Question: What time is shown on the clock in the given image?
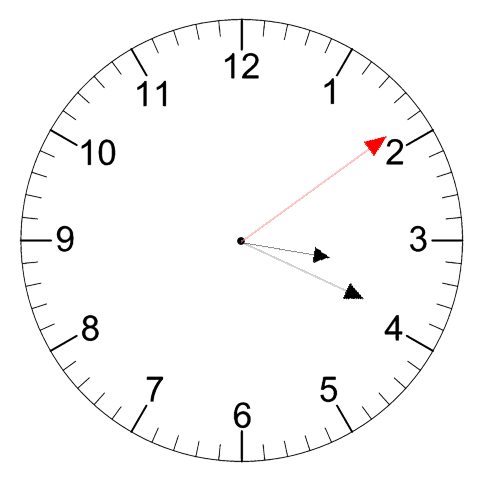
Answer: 03:19:09